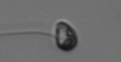
Label: flagellate